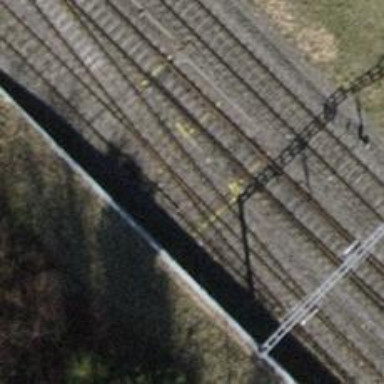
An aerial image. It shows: Single-track railway siding with electrified contact lines.